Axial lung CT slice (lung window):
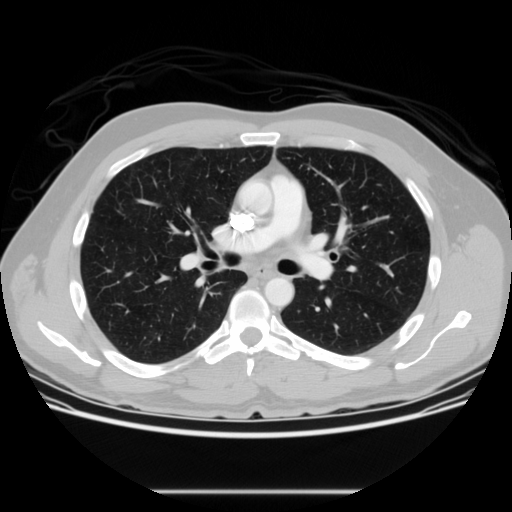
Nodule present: no